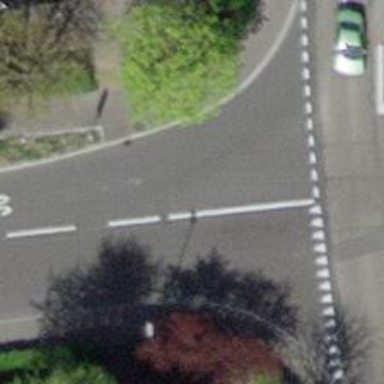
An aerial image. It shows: Uncontrolled zebra crossing on the road.